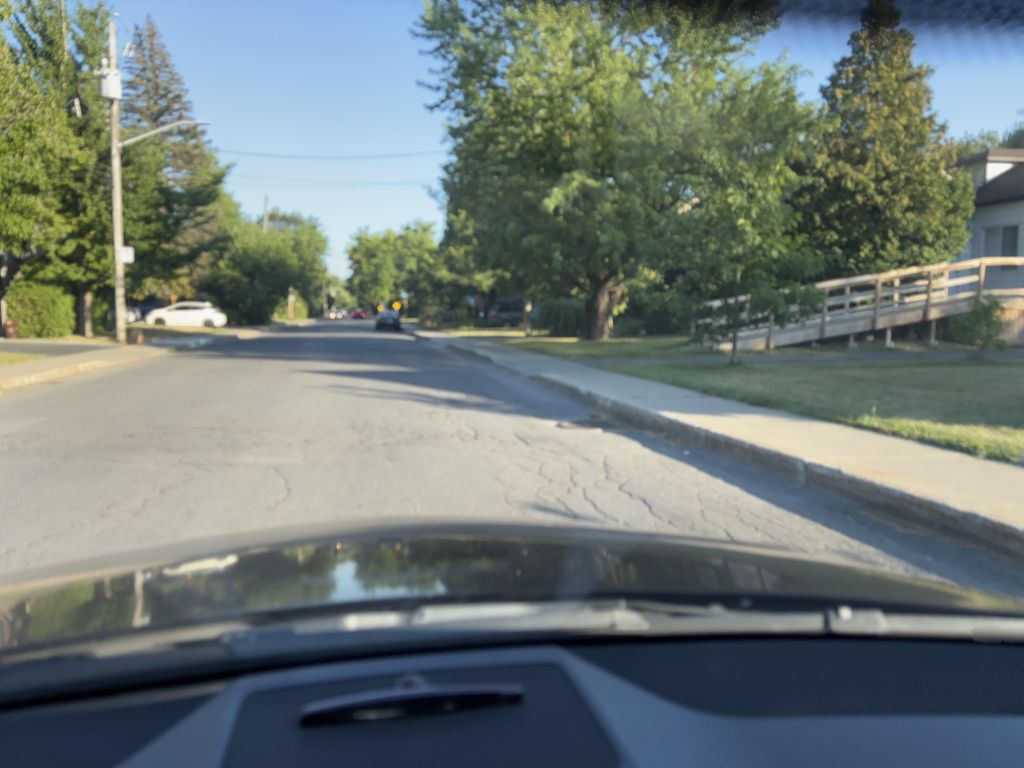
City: montreal